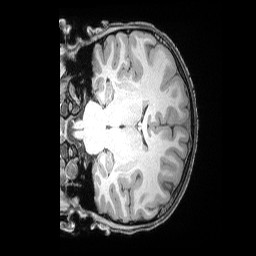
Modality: T1w
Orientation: coronal
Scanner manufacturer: siemens
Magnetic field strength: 3 T
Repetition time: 2.53 s
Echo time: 0.00169 s